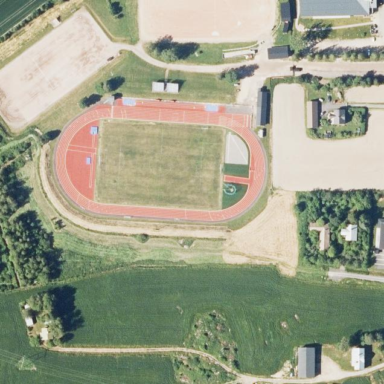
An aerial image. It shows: Stadium designed for athletics and leisure sports.